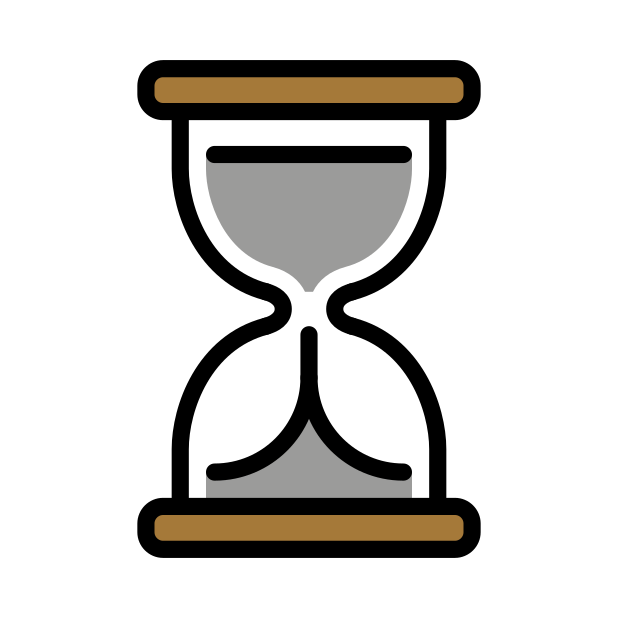
hourglass not done